Question: # Intro
Here is an example to illustrate the problem. Consider I am tracking and displaying mouse global current position and last click button and position to the user. Here is an image:

To archive capturing click events on windows box, that would and will be sent to the other programs event messaging queue, I create a hook using winapi namely 'user32.dll' library. This is outside JDK sandbox, so I use JNA to call the native library.
This all works perfectly, but it does not close as I expect it to.
My question is - How do I properly close following example program?
## Example source
Code below is not fully written by Me, but taken from <URL> question in Oracle forum and partly fixed.
'''
import java.awt.AWTException;
import java.awt.Dimension;
import java.awt.EventQueue;
import java.awt.GridLayout;
import java.awt.MouseInfo;
import java.awt.Point;
import java.awt.event.WindowAdapter;
import java.awt.event.WindowEvent;
import javax.swing.JFrame;
import javax.swing.JLabel;
import com.sun.jna.Native;
import com.sun.jna.NativeLong;
import com.sun.jna.Platform;
import com.sun.jna.Structure;
import com.sun.jna.platform.win32.BaseTSD.ULONG_PTR;
import com.sun.jna.platform.win32.Kernel32;
import com.sun.jna.platform.win32.User32;
import com.sun.jna.platform.win32.WinDef.HWND;
import com.sun.jna.platform.win32.WinDef.LRESULT;
import com.sun.jna.platform.win32.WinDef.WPARAM;
import com.sun.jna.platform.win32.WinUser.HHOOK;
import com.sun.jna.platform.win32.WinUser.HOOKPROC;
import com.sun.jna.platform.win32.WinUser.MSG;
import com.sun.jna.platform.win32.WinUser.POINT;
public class MouseExample {
final JFrame jf;
final JLabel jl1, jl2;
final CWMouseHook mh;
final Ticker jt;
public class Ticker extends Thread {
public boolean update = true;
public void done() {
update = false;
}
public void run() {
try {
Point p, l = MouseInfo.getPointerInfo().getLocation();
int i = 0;
while (update == true) {
try {
p = MouseInfo.getPointerInfo().getLocation();
if (!p.equals(l)) {
l = p;
jl1.setText(new GlobalMouseClick(p.x, p.y)
.toString());
}
Thread.sleep(35);
} catch (InterruptedException e) {
e.printStackTrace();
return;
}
}
} catch (Exception e) {
update = false;
}
}
}
public MouseExample() throws AWTException, UnsupportedOperationException {
this.jl1 = new JLabel("{}");
this.jl2 = new JLabel("{}");
this.jf = new JFrame();
this.jt = new Ticker();
this.jt.start();
this.mh = new CWMouseHook() {
@Override
public void globalClickEvent(GlobalMouseClick m) {
jl2.setText(m.toString());
}
};
mh.setMouseHook();
jf.setLayout(new GridLayout(2, 2));
jf.add(new JLabel("Position"));
jf.add(jl1);
jf.add(new JLabel("Last click"));
jf.add(jl2);
jf.addWindowListener(new WindowAdapter() {
public void windowClosing(WindowEvent we) {
mh.dispose();
jt.done();
jf.dispose();
}
});
jf.setLocation(new Point(0, 0));
jf.setPreferredSize(new Dimension(200, 90));
jf.pack();
jf.setVisible(true);
}
public static class GlobalMouseClick {
private char c;
private int x, y;
public GlobalMouseClick(char c, int x, int y) {
super();
this.c = c;
this.x = x;
this.y = y;
}
public GlobalMouseClick(int x, int y) {
super();
this.x = x;
this.y = y;
}
public char getC() {
return c;
}
public void setC(char c) {
this.c = c;
}
public int getX() {
return x;
}
public void setX(int x) {
this.x = x;
}
public int getY() {
return y;
}
public void setY(int y) {
this.y = y;
}
@Override
public String toString() {
return (c != 0 ? c : "") + " [" + x + "," + y + "]";
}
}
public static class CWMouseHook {
public User32 USER32INST;
public CWMouseHook() throws UnsupportedOperationException {
if (!Platform.isWindows()) {
throw new UnsupportedOperationException(
"Not supported on this platform.");
}
USER32INST = User32.INSTANCE;
mouseHook = hookTheMouse();
Native.setProtected(true);
}
private static LowLevelMouseProc mouseHook;
private HHOOK hhk;
private boolean isHooked = false;
public static final int WM_LBUTTONDOWN = 513;
public static final int WM_LBUTTONUP = 514;
public static final int WM_RBUTTONDOWN = 516;
public static final int WM_RBUTTONUP = 517;
public static final int WM_MBUTTONDOWN = 519;
public static final int WM_MBUTTONUP = 520;
public void dispose() {
unsetMouseHook();
mousehook_thread = null;
mouseHook = null;
hhk = null;
USER32INST = null;
}
public void unsetMouseHook() {
isHooked = false;
USER32INST.UnhookWindowsHookEx(hhk);
System.out.println("Mouse hook is unset.");
}
public boolean isIsHooked() {
return isHooked;
}
public void globalClickEvent(GlobalMouseClick m) {
System.out.println(m);
}
private Thread mousehook_thread;
public void setMouseHook() {
mousehook_thread = new Thread(new Runnable() {
@Override
public void run() {
try {
if (!isHooked) {
hhk = USER32INST.SetWindowsHookEx(14, mouseHook,
Kernel32.INSTANCE.GetModuleHandle(null), 0);
isHooked = true;
System.out
.println("Mouse hook is set. Click anywhere.");
// message dispatch loop (message pump)
MSG msg = new MSG();
while ((USER32INST.GetMessage(msg, null, 0, 0)) != 0) {
USER32INST.TranslateMessage(msg);
USER32INST.DispatchMessage(msg);
if (!isHooked)
break;
}
} else
System.out
.println("The Hook is already installed.");
} catch (Exception e) {
System.err.println("Caught exception in MouseHook!");
}
}
});
mousehook_thread.start();
}
private interface LowLevelMouseProc extends HOOKPROC {
LRESULT callback(int nCode, WPARAM wParam, MOUSEHOOKSTRUCT lParam);
}
private LowLevelMouseProc hookTheMouse() {
return new LowLevelMouseProc() {
@Override
public LRESULT callback(int nCode, WPARAM wParam,
MOUSEHOOKSTRUCT info) {
if (nCode >= 0) {
switch (wParam.intValue()) {
case CWMouseHook.WM_LBUTTONDOWN:
globalClickEvent(new GlobalMouseClick('L',
info.pt.x, info.pt.y));
break;
case CWMouseHook.WM_RBUTTONDOWN:
globalClickEvent(new GlobalMouseClick('R',
info.pt.x, info.pt.y));
break;
case CWMouseHook.WM_MBUTTONDOWN:
globalClickEvent(new GlobalMouseClick('M',
info.pt.x, info.pt.y));
break;
default:
break;
}
}
return USER32INST.CallNextHookEx(hhk, nCode, wParam,
info.getPointer());
}
};
}
public class Point extends Structure {
public class ByReference extends Point implements
Structure.ByReference {
};
public NativeLong x;
public NativeLong y;
}
public static class MOUSEHOOKSTRUCT extends Structure {
public static class ByReference extends MOUSEHOOKSTRUCT implements
Structure.ByReference {
};
public POINT pt;
public HWND hwnd;
public int wHitTestCode;
public ULONG_PTR dwExtraInfo;
}
}
public static void main(String[] args) {
EventQueue.invokeLater(new Runnable() {
@Override
public void run() {
try {
new MouseExample();
} catch (AWTException e) {
e.printStackTrace();
}
}
});
}
}
'''
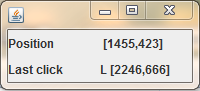
Answer: In your thread somewehere you should call
'User32.PostQuitMessage(0)'
to notify the native thread (hook) that you no longer need it.
When you do that, in your code the check
> while ((USER32INST.GetMessage(msg,
null, 0, 0)) != 0)
sees that you no longer need the hook and terminates it on the native side. I suggest you first try closing the hook with an internal for it event, e.g
> CWMouseHook.WM_MBUTTONDOWN
just to see if it works correctly.
In this post: <URL> you could see some code that should help you. Cheers.